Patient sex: F
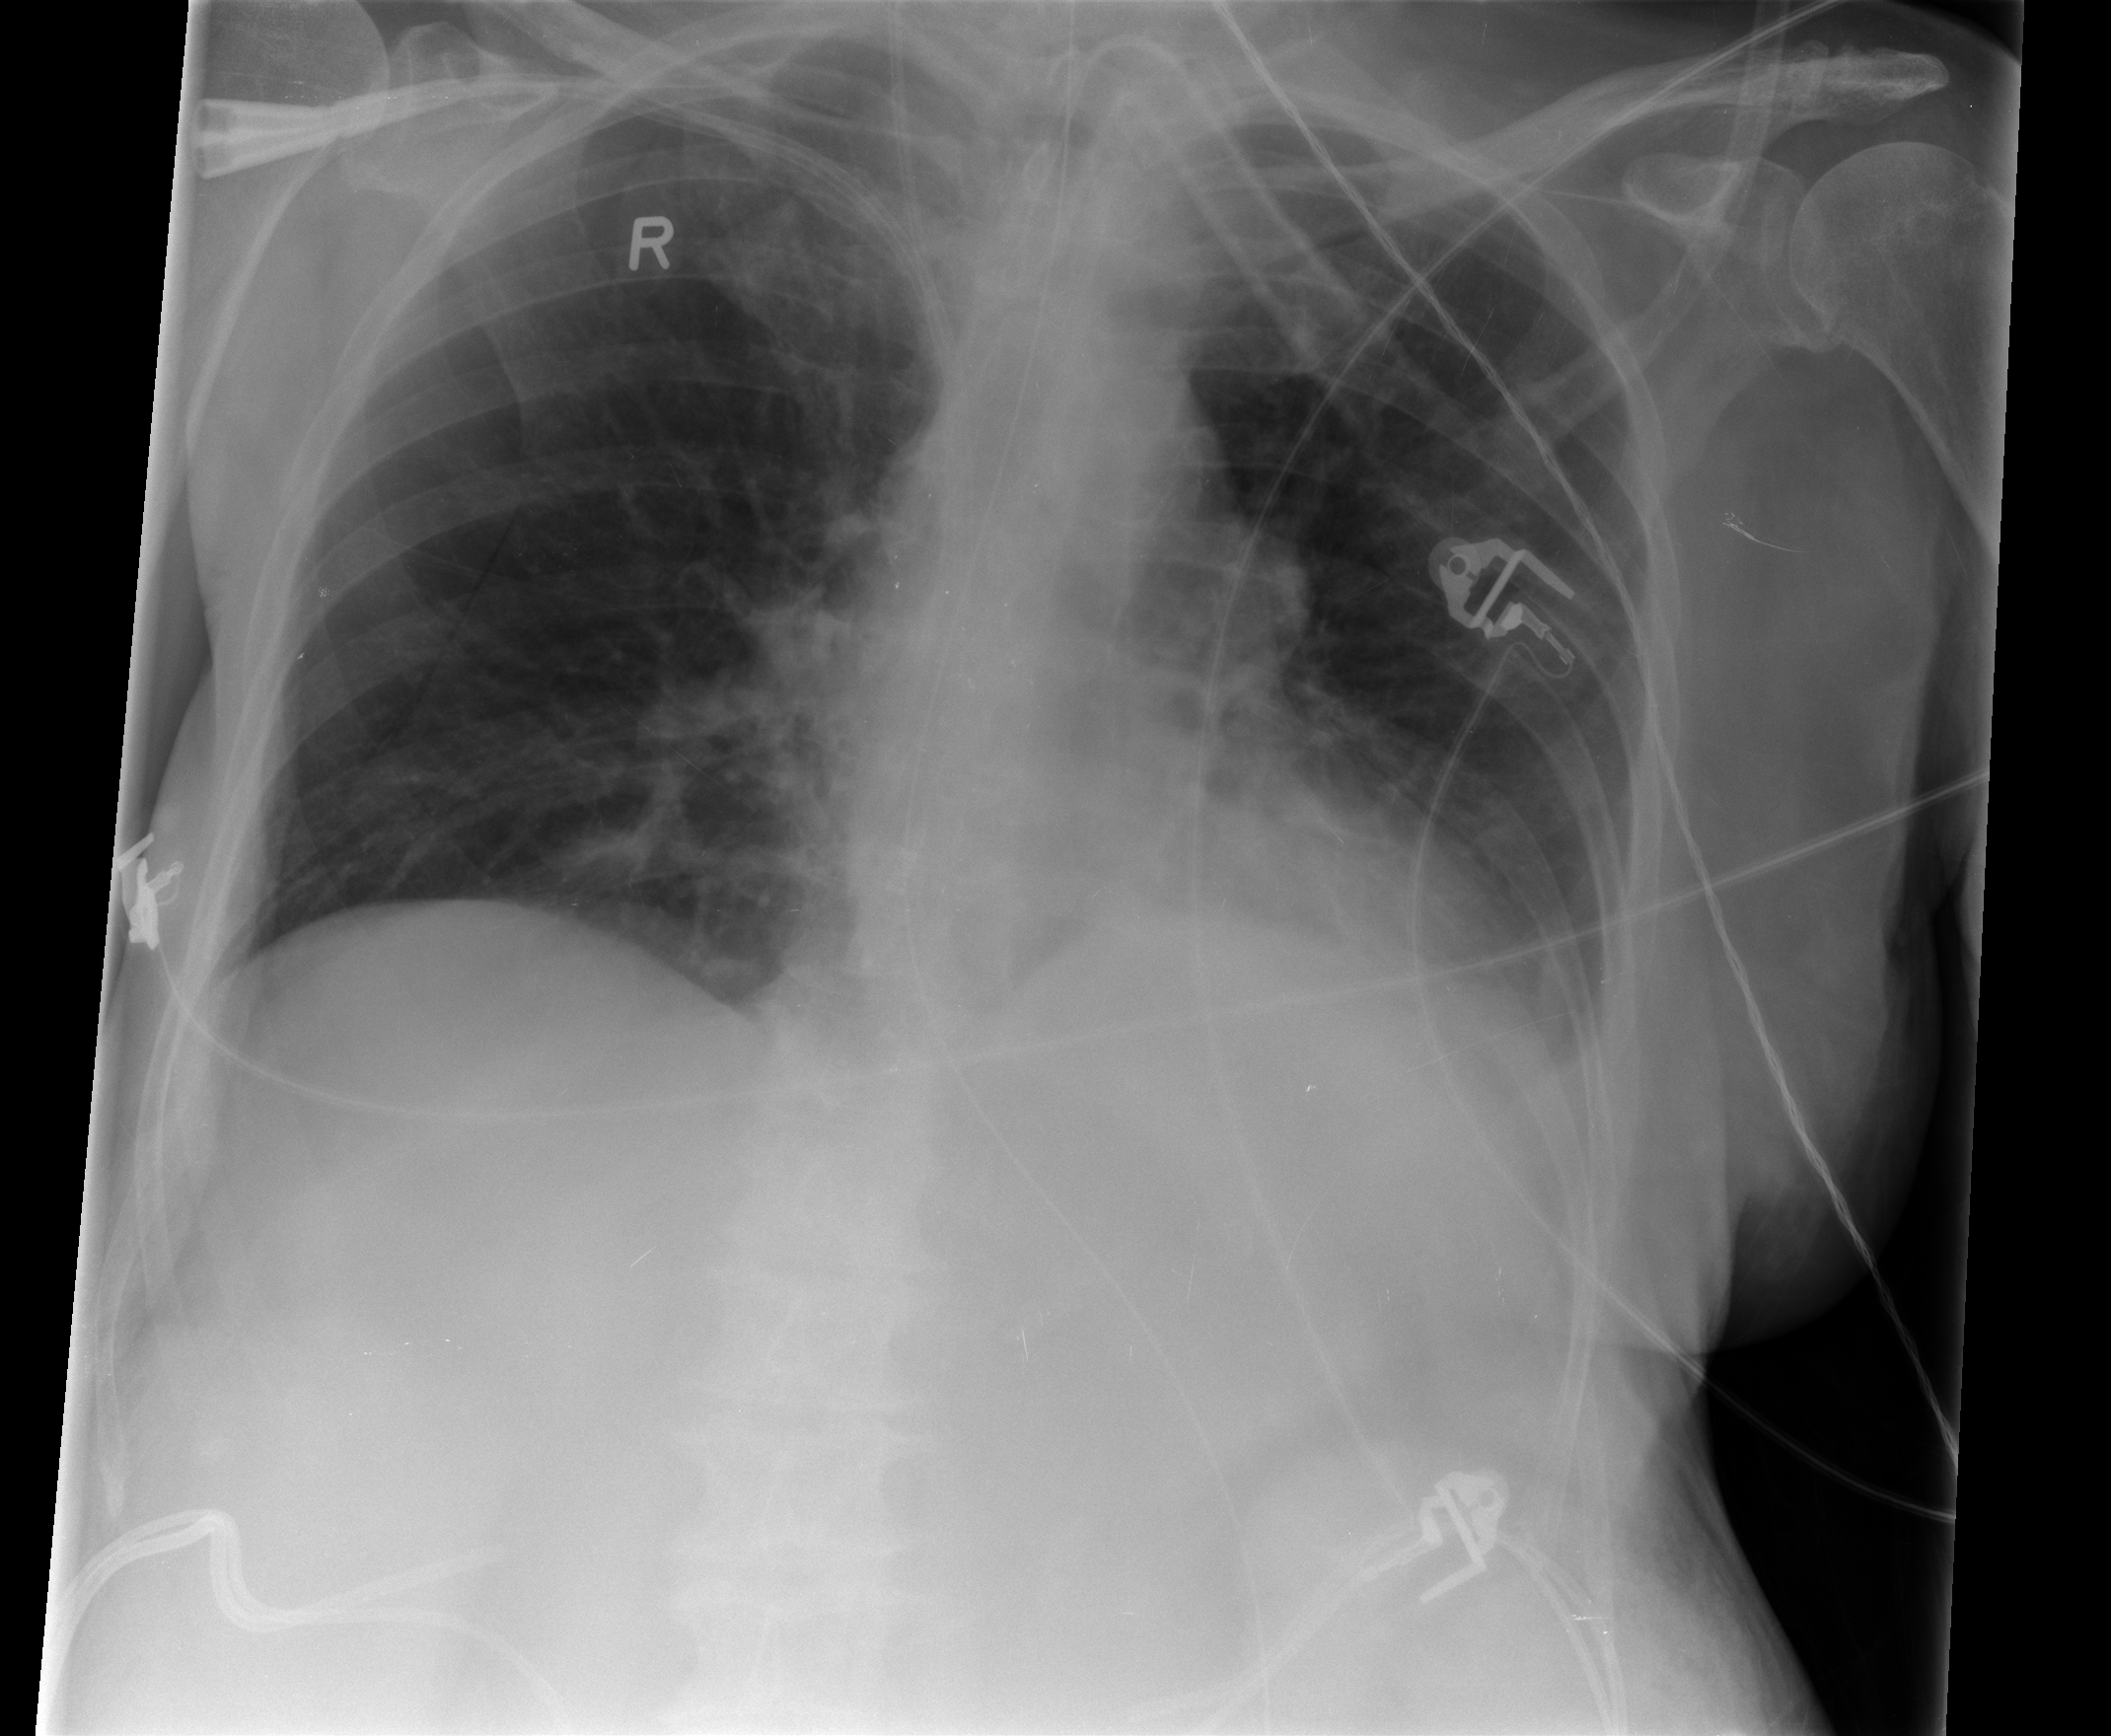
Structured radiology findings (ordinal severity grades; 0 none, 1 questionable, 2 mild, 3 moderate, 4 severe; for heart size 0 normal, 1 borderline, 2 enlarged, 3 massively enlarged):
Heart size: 0
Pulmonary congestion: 1
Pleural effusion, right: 0
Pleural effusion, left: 2
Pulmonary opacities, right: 0
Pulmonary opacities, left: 0
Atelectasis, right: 2
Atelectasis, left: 2